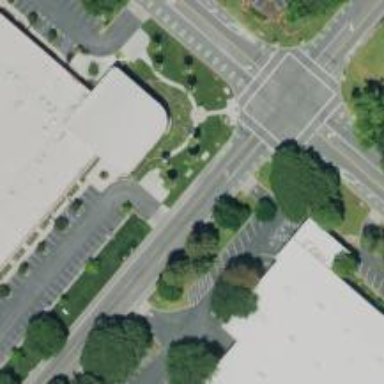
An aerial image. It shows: Solid stop line on the road.